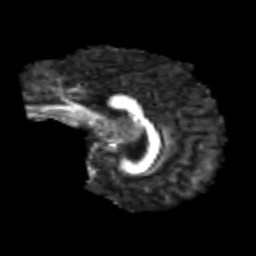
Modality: FA
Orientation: sagittal
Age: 29
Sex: male
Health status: healthy